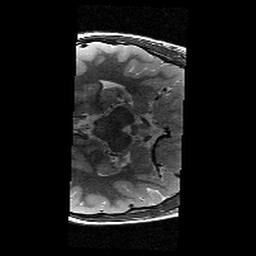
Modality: T2w
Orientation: axial
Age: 9
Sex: male
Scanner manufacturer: siemens
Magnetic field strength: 3 T
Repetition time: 9.23 s
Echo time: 0.067 s